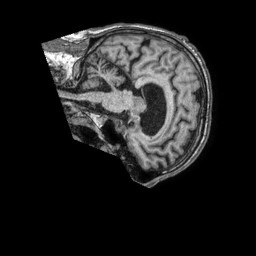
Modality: T1w
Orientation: sagittal
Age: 67
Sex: male
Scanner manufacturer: philips
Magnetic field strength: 1.5 T
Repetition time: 0.007097 s
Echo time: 0.003223 s